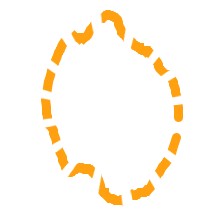
Shape: circle